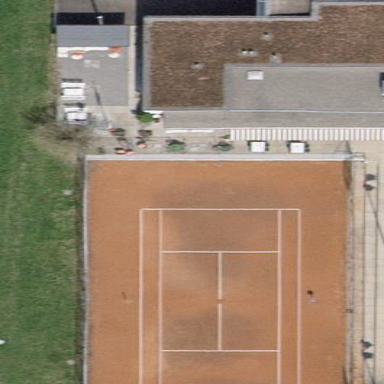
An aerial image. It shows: Clay tennis court on the leisure land pitch.